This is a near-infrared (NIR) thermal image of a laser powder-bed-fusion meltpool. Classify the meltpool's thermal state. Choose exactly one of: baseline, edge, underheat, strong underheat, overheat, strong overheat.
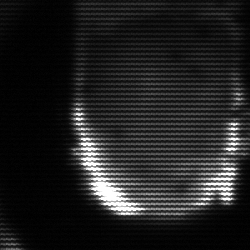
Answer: baseline